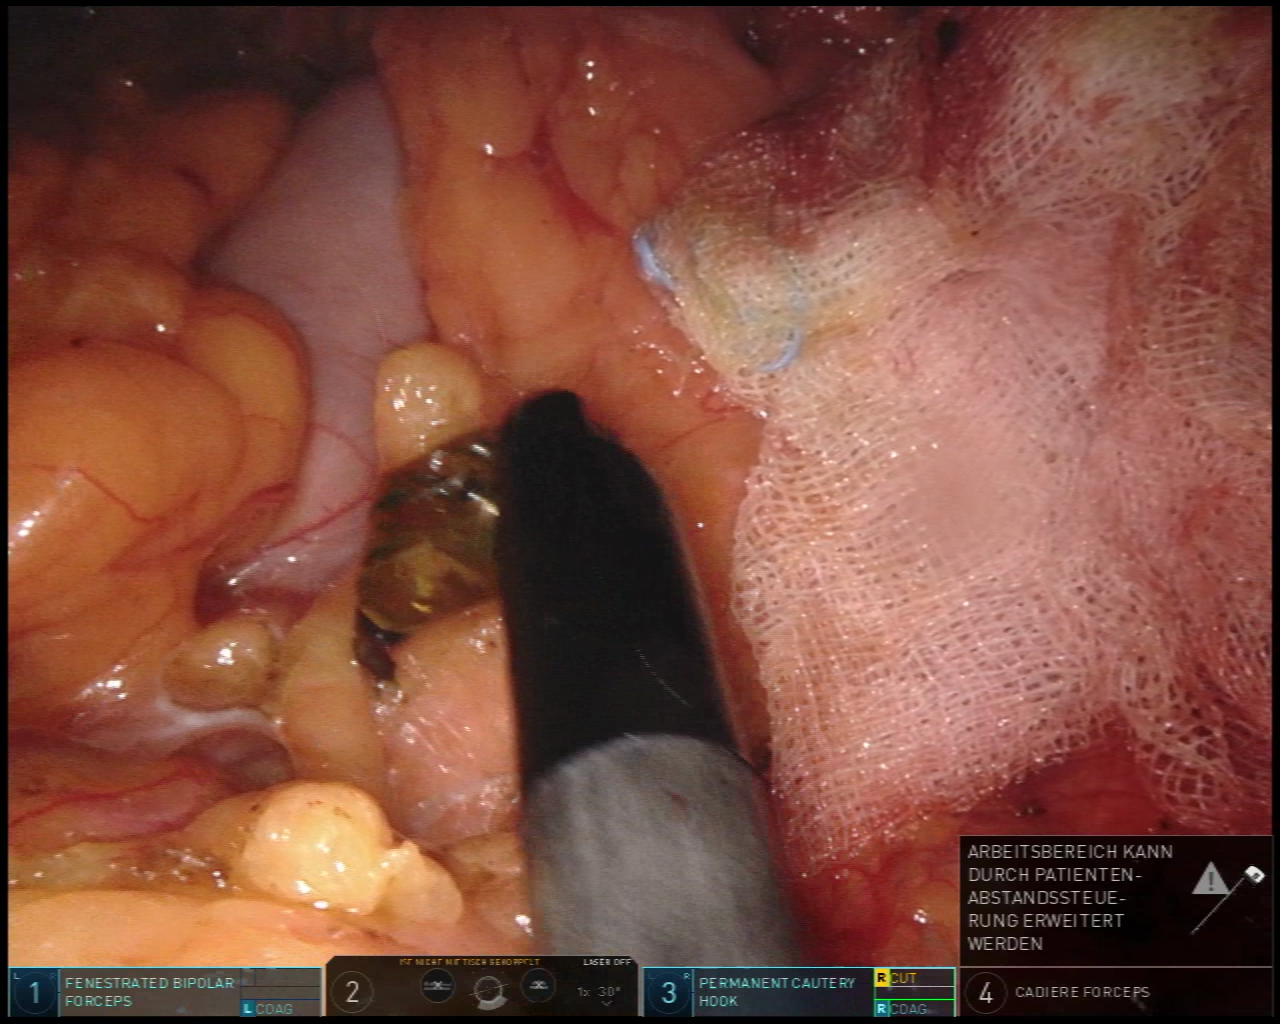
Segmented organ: stomach
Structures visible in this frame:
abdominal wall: no
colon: no
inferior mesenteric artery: no
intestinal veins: no
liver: no
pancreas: yes
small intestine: no
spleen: no
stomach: yes
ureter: no
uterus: no
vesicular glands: no